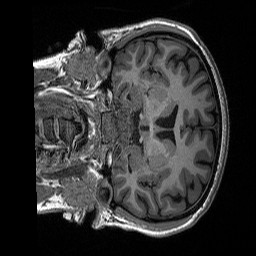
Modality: T1w
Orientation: coronal
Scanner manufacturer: siemens
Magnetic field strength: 3 T
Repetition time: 2.3 s
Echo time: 0.00298 s